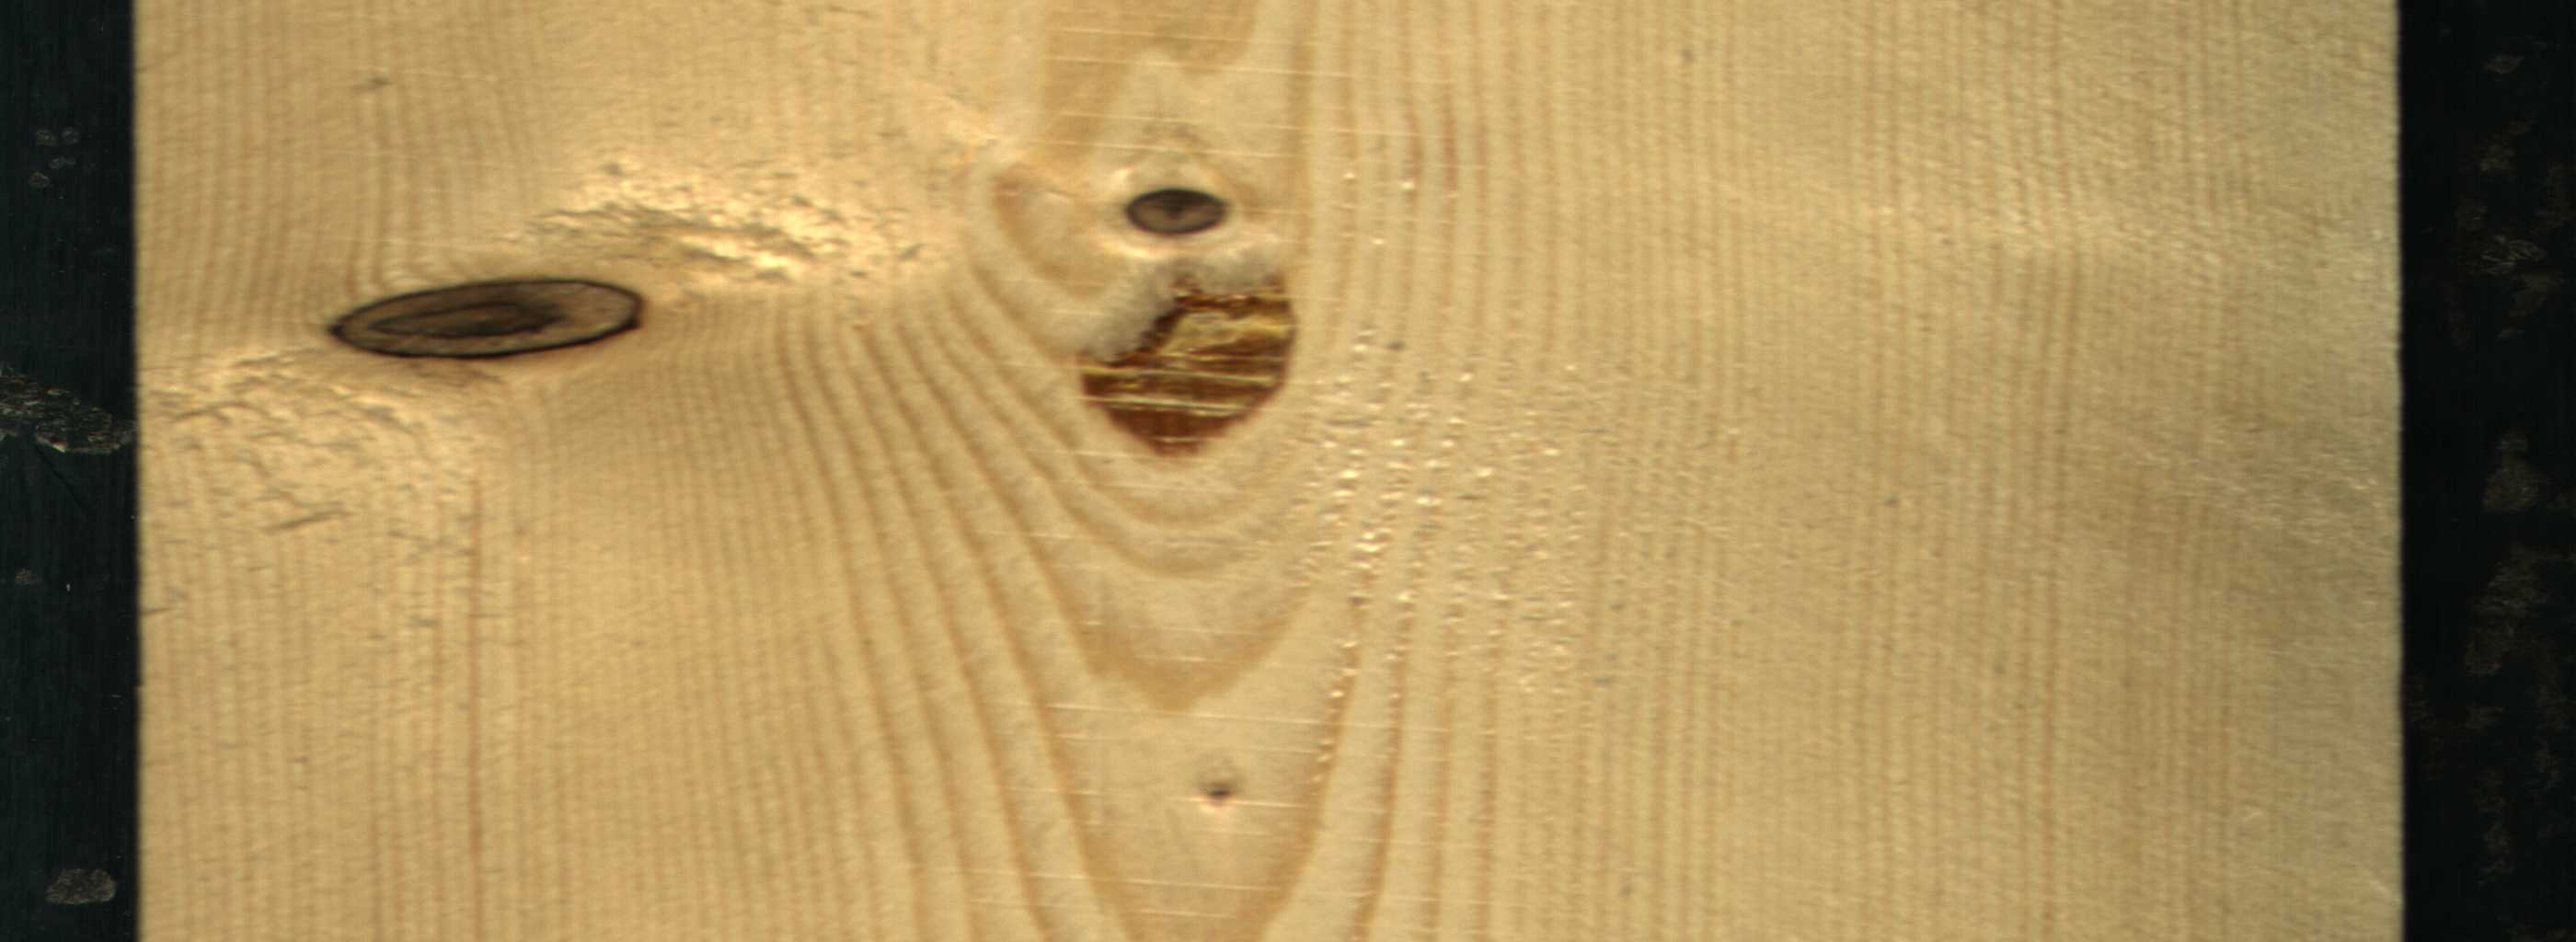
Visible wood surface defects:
resin
Dead_Knot
Dead_Knot
Live_Knot